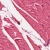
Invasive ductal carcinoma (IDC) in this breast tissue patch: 0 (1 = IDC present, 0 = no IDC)